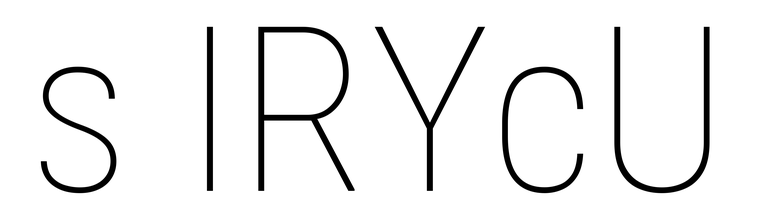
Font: Roboto_Condensed_Thin